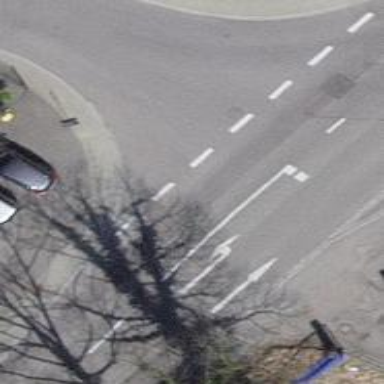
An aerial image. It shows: Secondary road with asphalt surface.